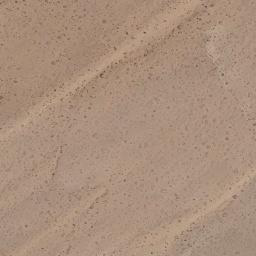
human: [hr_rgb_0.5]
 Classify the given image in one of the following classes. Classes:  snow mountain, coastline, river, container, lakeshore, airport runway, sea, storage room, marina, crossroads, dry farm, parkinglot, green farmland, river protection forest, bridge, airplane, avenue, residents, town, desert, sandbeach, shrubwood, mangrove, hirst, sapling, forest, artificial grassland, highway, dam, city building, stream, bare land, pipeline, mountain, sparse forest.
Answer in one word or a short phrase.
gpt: bare land